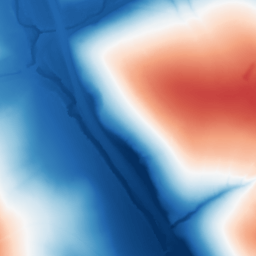
Category: trend_removal
Decomposition family: polynomial
Decomposition parameters: degree: 1
Upsampling method: quadratic
Upsampling parameters: scale: 4
Upsampling scale: 4